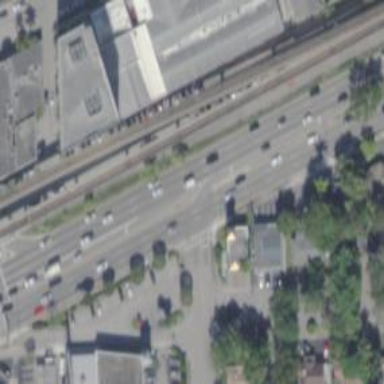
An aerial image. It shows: Asphalt road with separate sidewalk. The road is classified as trunk highway.